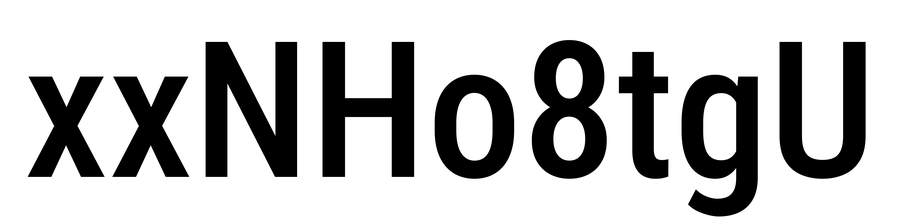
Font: Roboto_Condensed_Medium